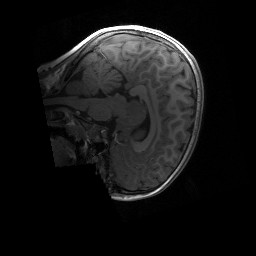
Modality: T1w
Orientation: sagittal
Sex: female
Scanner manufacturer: siemens
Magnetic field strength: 3 T
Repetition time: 1.9 s
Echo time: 0.00243 s